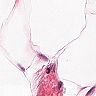
Metastatic tissue present: no